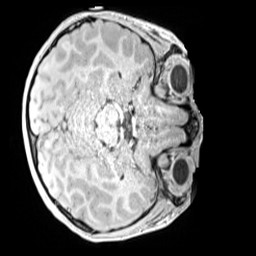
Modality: MP2RAGE
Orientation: axial
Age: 11
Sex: male
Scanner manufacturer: siemens
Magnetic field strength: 3 T
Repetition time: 4 s
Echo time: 0.00299 s